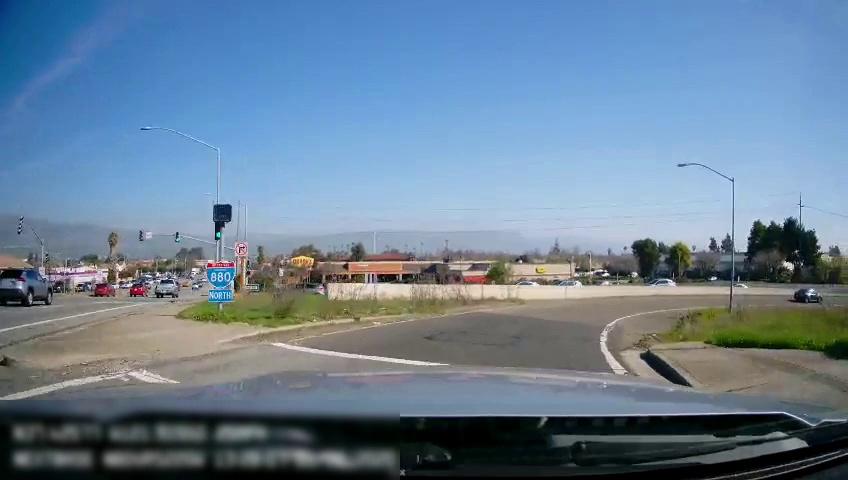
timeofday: Day
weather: Sunny
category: Drivable Space
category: Vehicles | Truck
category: Vehicles | SUV
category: Vehicles | Car
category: Vehicles | SUV
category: Vehicles | Car
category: Vehicles | Car
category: Vehicles | Car
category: Vehicles | Car
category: Vehicles | Car
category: Vehicles | Car
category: Lanes | Current Lane
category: Lanes | Alternate Lane
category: Lanes | Alternate Lane
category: Traffic | Lights
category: Traffic | Signs
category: Traffic | Lights
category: Traffic | Lights
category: Traffic | Lights
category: Traffic | Signs